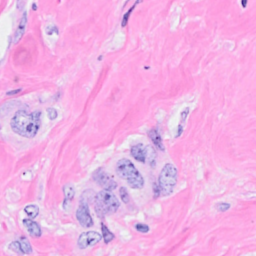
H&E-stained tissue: Breast